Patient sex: F
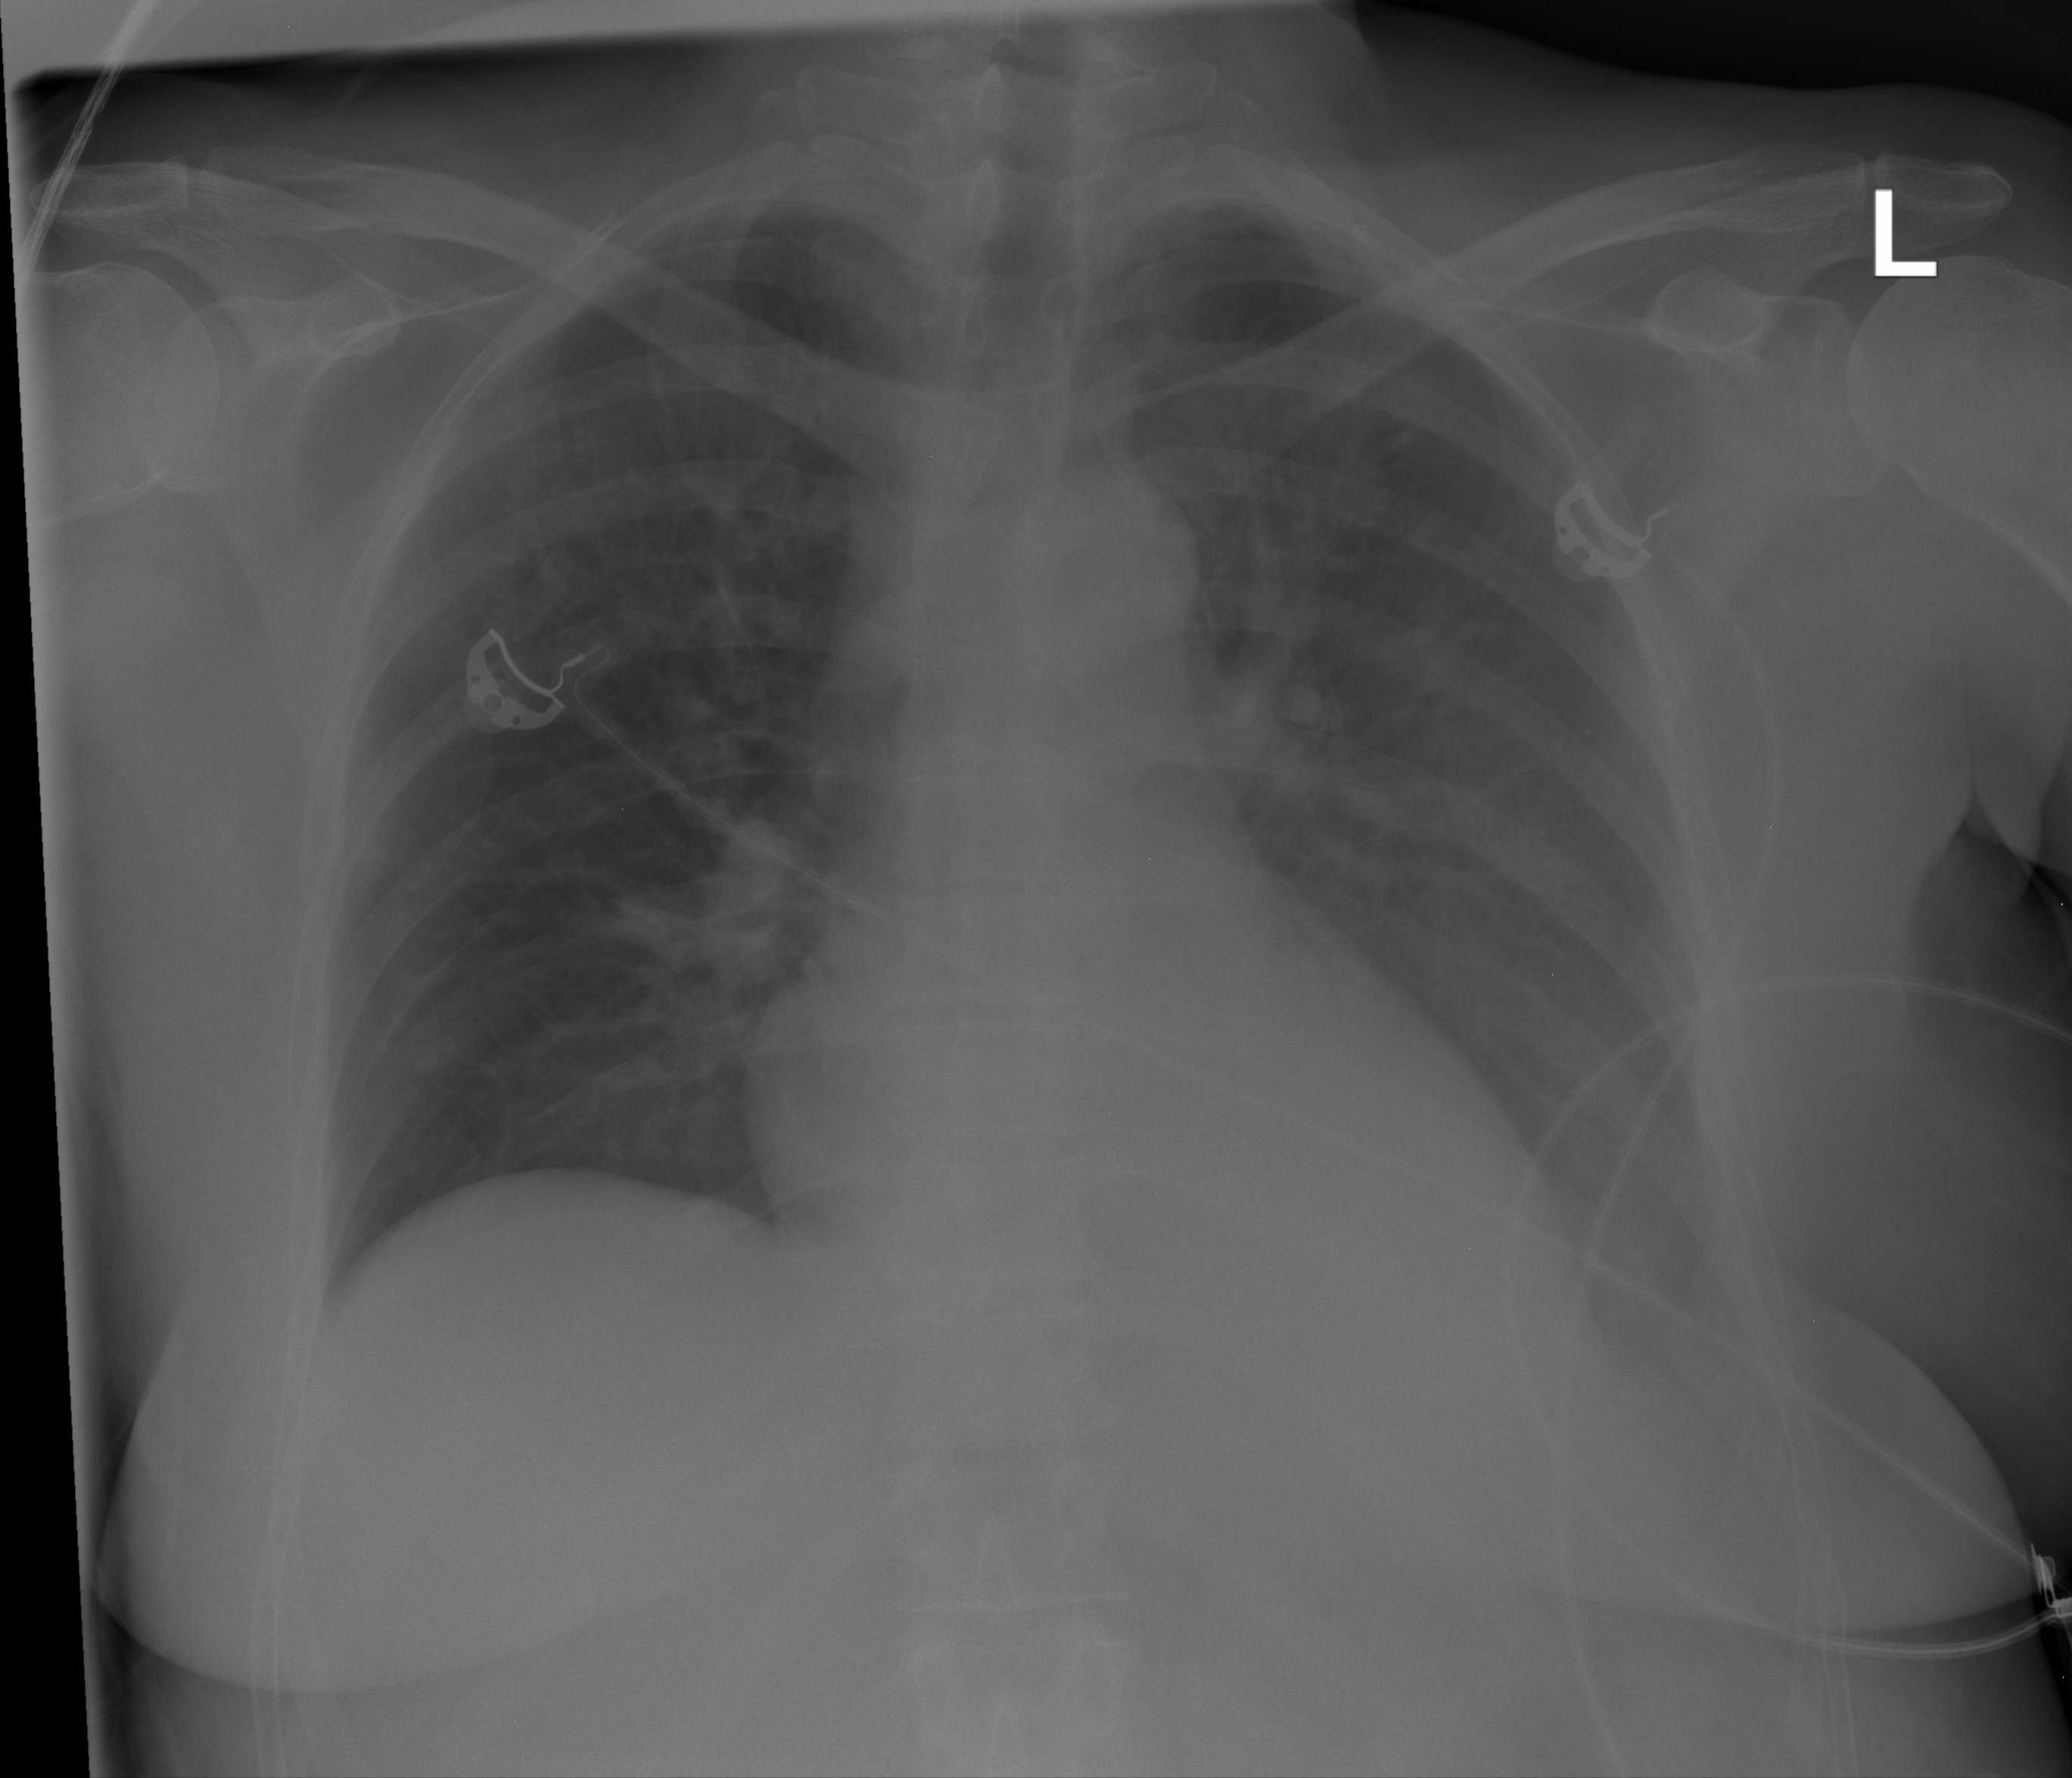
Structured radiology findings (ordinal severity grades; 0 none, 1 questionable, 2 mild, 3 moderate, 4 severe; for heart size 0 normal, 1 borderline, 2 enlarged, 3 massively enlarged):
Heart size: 0
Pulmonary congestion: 0
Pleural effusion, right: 0
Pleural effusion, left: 2
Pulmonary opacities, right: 0
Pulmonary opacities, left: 0
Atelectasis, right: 0
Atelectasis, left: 2